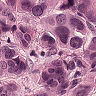
Metastatic tissue present: yes